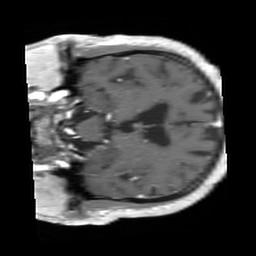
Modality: T1w
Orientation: coronal
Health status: ill
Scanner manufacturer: siemens
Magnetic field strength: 3 T
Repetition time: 0.33 s
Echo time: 0.0026 s